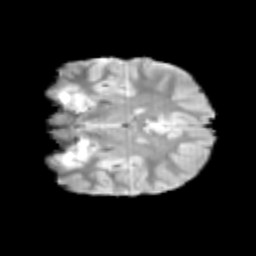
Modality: T2w
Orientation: coronal
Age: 12
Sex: male
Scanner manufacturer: siemens
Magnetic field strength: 3 T
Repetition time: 3.8 s
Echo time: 0.07 s